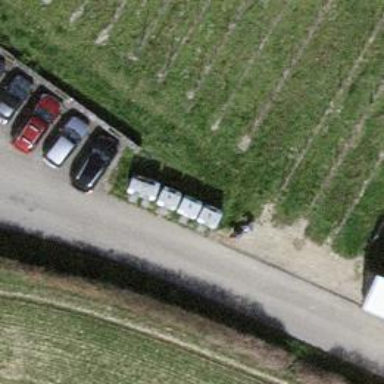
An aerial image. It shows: Recycling container for recycling.